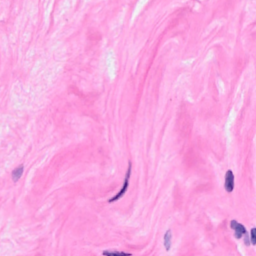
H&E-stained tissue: Breast